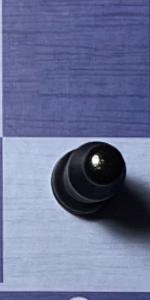
Label: Bishop_Black